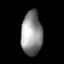
Tissue: lung
Cell type: Epithelial cells
Senescence score: 0.1955
Nuclear area (px): 899
Mean DAPI intensity: 141.497